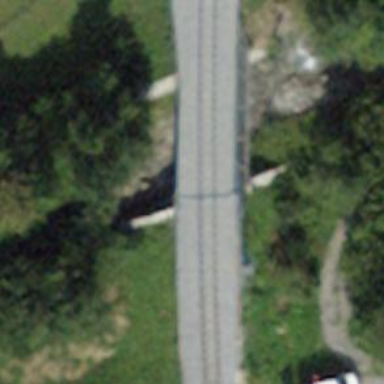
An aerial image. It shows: Narrow-gauge railway bridge with electrified contact lines over single track.